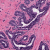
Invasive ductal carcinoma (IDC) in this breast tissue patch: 0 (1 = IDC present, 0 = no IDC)